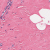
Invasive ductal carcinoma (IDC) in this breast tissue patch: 0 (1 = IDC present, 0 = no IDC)